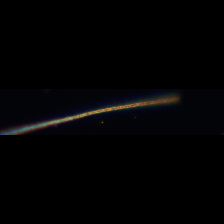
Taxon: Leptocylindrus
Group: Diatoms